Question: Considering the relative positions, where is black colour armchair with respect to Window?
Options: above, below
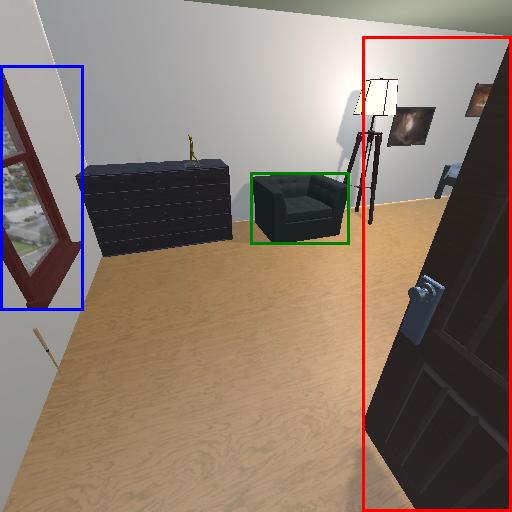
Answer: above